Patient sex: M
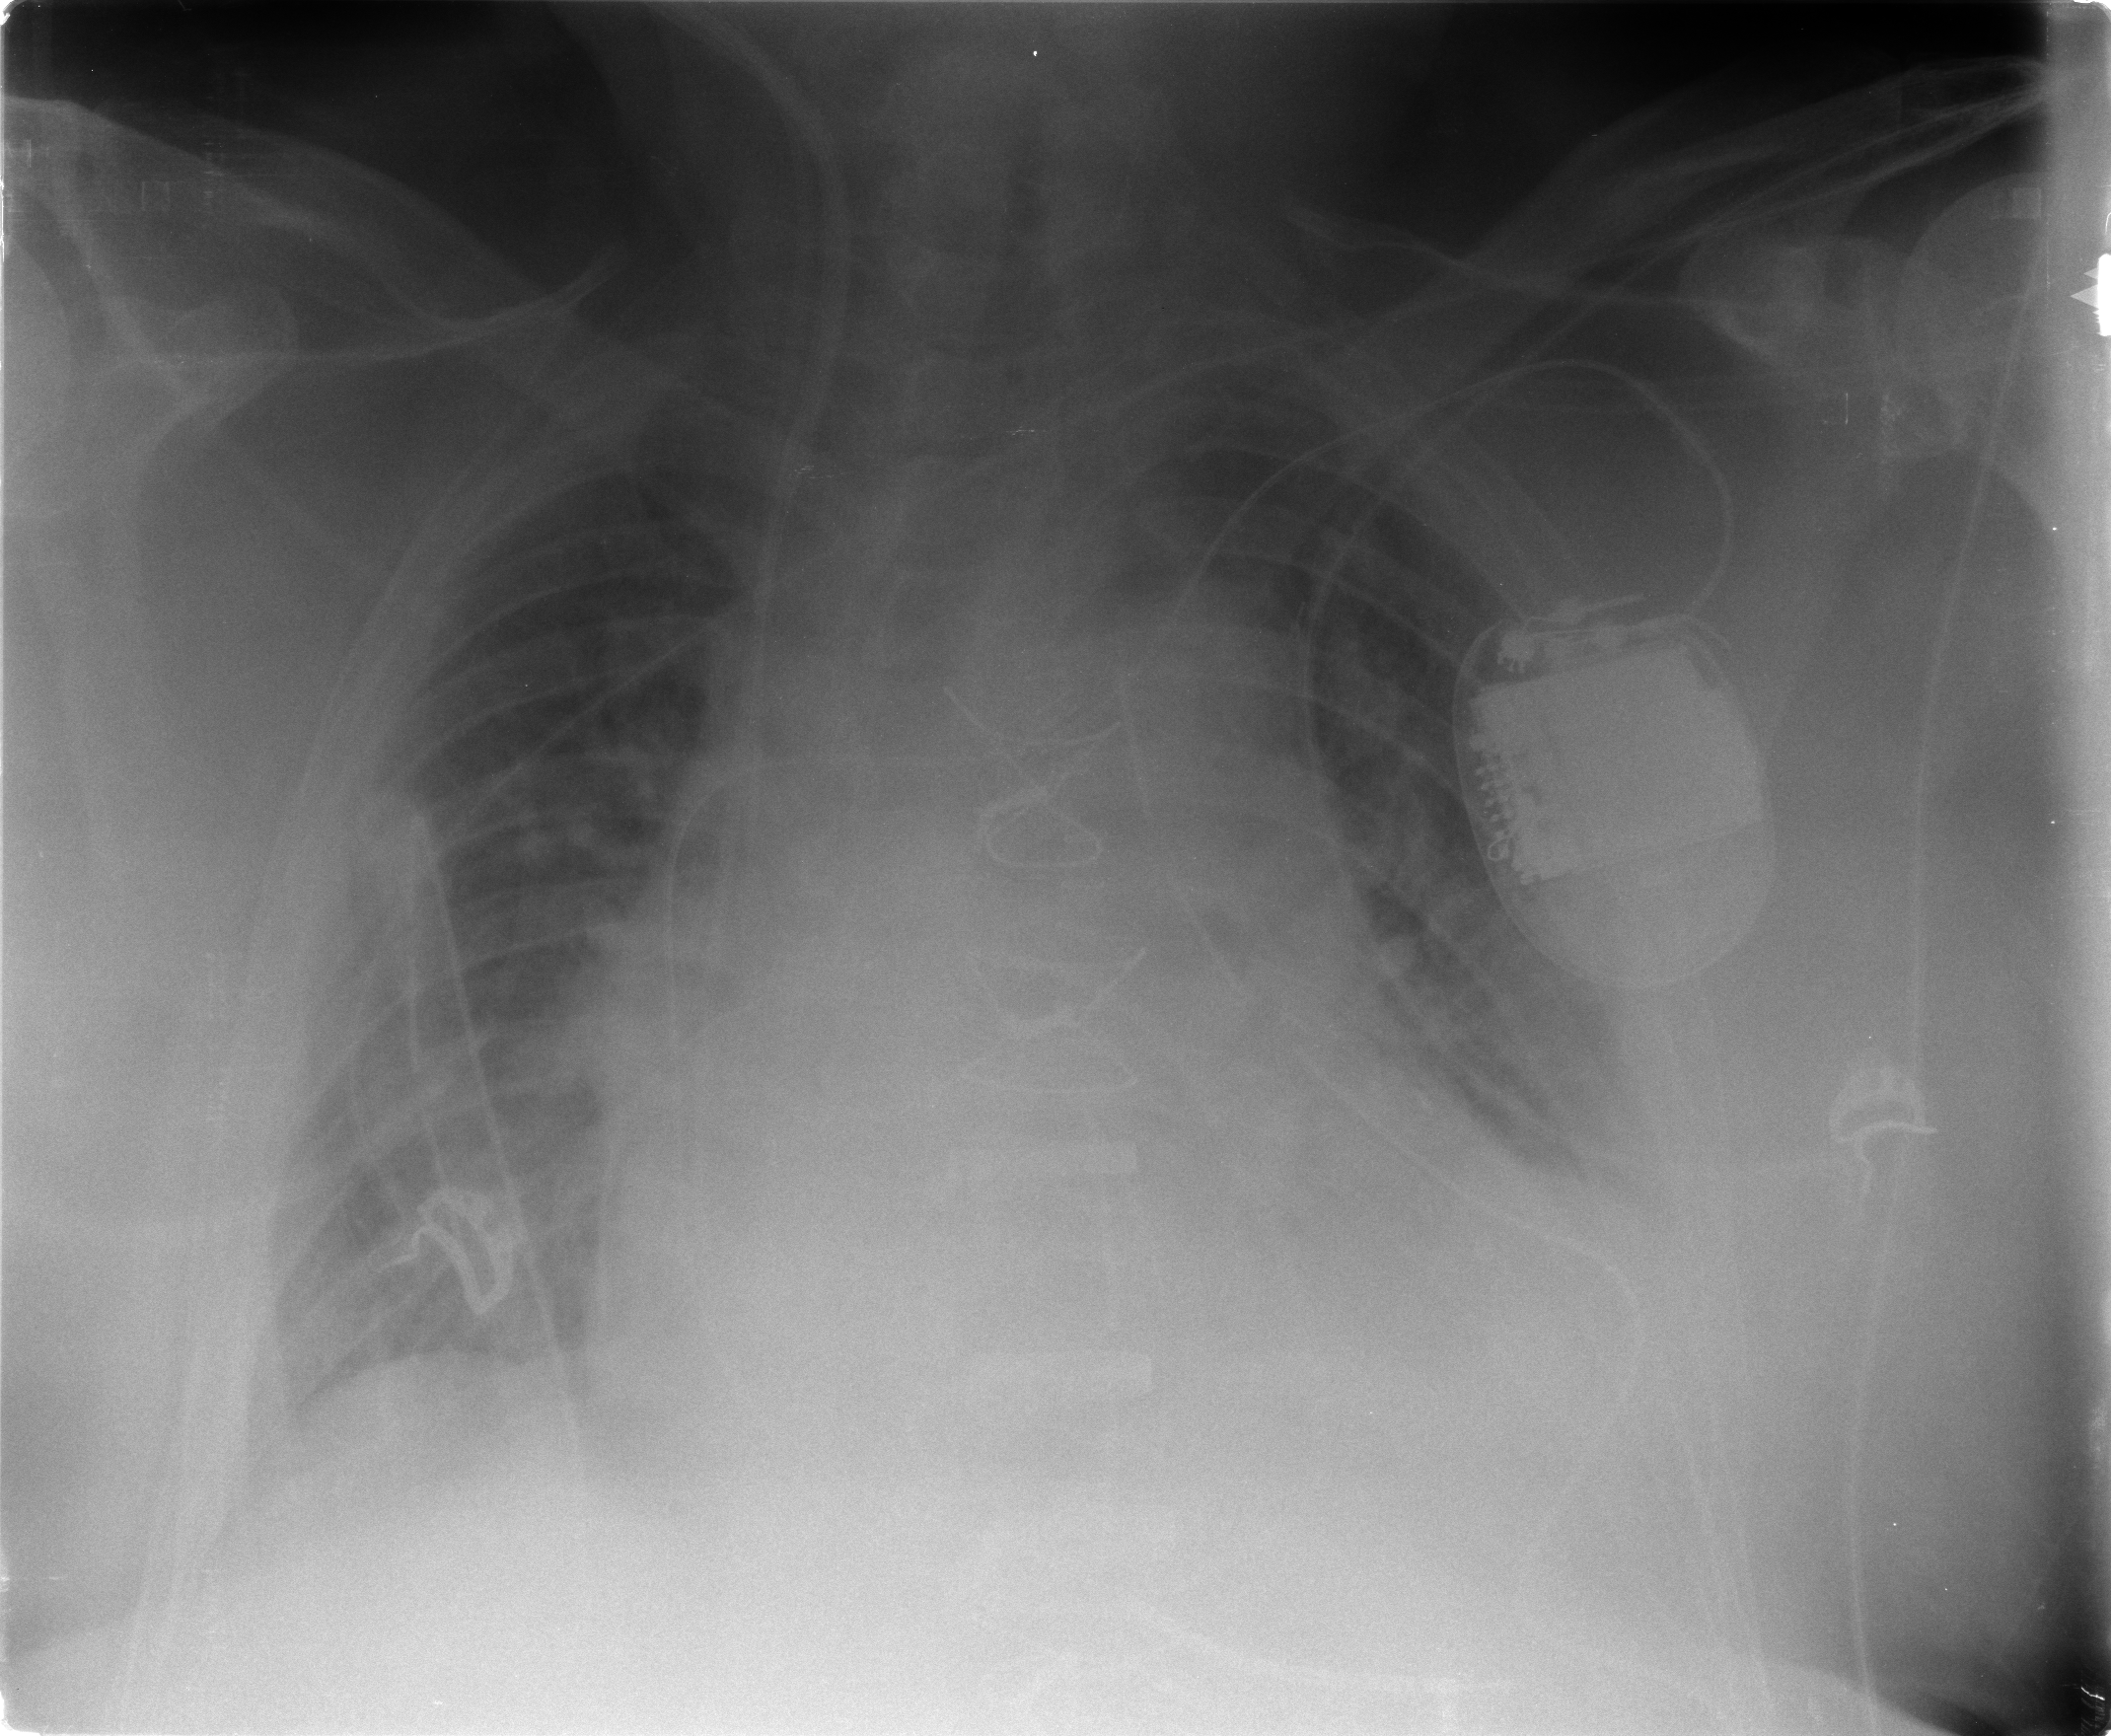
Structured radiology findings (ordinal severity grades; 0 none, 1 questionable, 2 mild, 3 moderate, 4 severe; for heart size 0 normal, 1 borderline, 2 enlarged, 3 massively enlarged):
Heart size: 2
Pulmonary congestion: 2
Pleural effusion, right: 2
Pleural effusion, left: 3
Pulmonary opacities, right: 2
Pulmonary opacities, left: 2
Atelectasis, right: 2
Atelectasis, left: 3